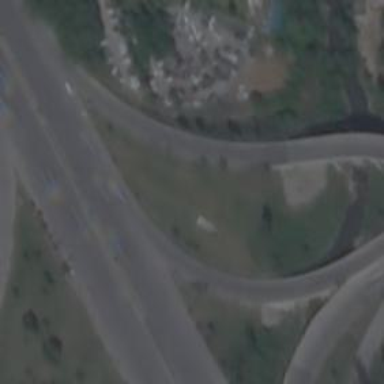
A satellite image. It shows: Trunk link highway.